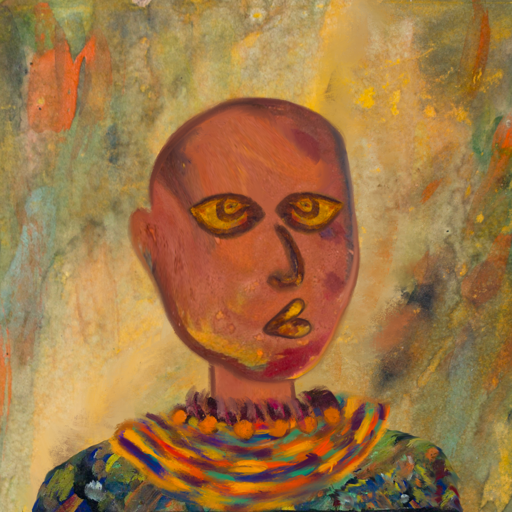
Background: Comrade, Head And Neck Side: Mother_And_Son_Son, Face Side: Comrade, Bust: An_Impression, Hair Side: Blank, Head Accessory: Blank, Second Necklace: An_Impression_2, Necklace: Doll, Baby: Blank